Interaction volume radius: 10 \u00c5
Interaction volume height: 30 \u00c5
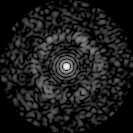
Disorder parameter: 0.787